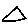
Label: triangle